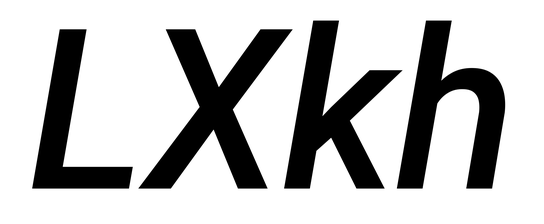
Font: Roboto-Italic_Medium_Italic